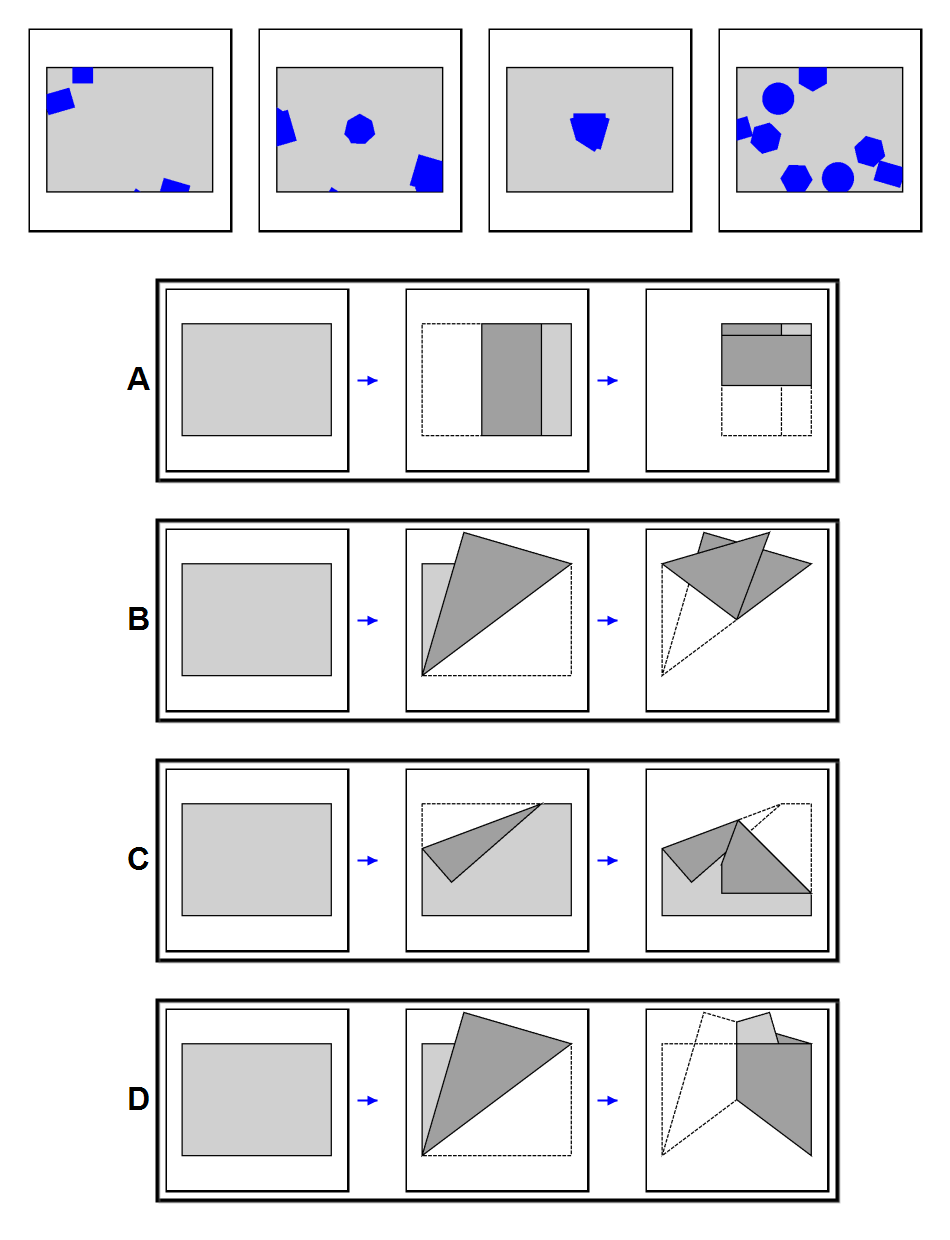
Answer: B